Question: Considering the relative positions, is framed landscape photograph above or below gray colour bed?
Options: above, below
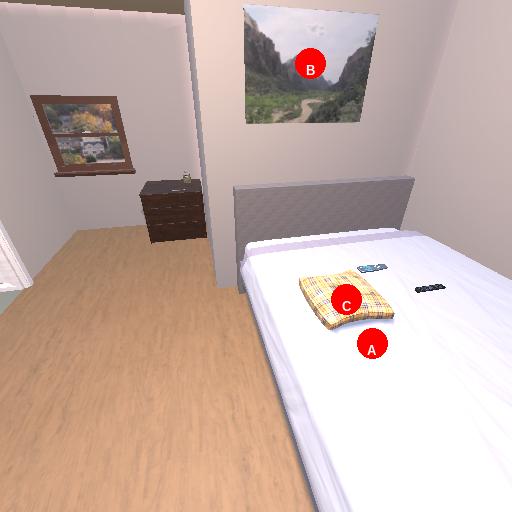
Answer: above